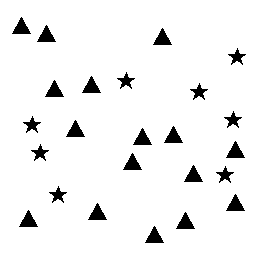
Squares: 0
Triangles: 16
Stars: 8
Total shapes: 24